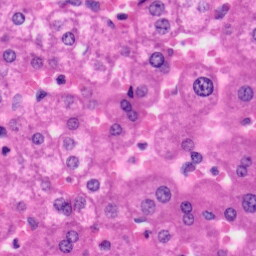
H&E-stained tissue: Liver